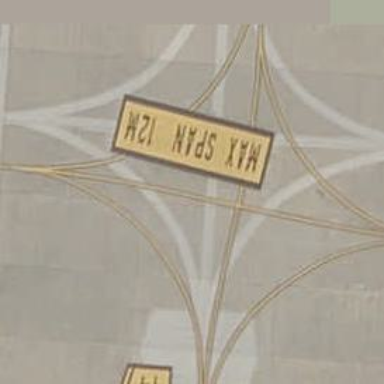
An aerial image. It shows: View of taxiway at the airport.